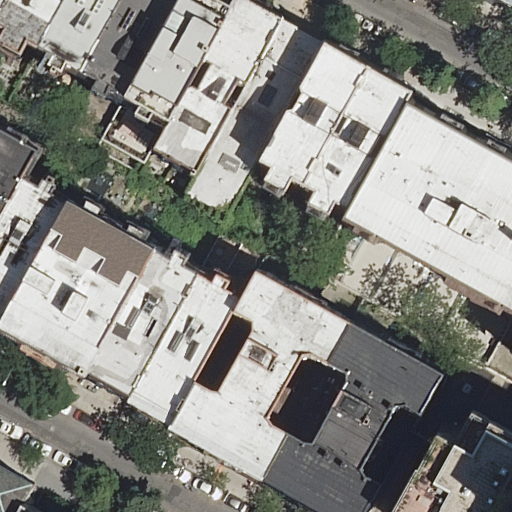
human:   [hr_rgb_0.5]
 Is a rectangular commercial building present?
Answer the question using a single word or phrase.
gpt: no

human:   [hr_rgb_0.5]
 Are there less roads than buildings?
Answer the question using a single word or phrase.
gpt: yes

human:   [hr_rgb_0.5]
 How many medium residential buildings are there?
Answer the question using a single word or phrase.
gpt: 9

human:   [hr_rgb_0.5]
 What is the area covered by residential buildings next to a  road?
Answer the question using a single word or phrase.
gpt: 6755m2

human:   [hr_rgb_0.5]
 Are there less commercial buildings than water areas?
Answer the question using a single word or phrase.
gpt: no

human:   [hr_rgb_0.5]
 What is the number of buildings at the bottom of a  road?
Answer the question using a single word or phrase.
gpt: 12

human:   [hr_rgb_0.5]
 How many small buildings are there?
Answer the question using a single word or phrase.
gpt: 6

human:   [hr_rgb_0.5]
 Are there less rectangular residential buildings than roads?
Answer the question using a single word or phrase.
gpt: no

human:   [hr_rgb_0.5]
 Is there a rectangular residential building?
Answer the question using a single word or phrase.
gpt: yes

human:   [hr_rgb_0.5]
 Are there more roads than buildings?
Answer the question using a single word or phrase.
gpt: no

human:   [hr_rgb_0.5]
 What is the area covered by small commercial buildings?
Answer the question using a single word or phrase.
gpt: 0m2

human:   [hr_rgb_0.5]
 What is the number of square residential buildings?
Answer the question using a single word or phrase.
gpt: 0

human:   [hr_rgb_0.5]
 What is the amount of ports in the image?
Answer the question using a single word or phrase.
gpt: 0

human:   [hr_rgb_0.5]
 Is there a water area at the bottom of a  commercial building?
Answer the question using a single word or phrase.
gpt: no

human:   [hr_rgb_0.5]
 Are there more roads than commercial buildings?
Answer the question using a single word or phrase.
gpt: yes

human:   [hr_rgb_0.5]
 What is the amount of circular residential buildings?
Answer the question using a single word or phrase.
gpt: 0

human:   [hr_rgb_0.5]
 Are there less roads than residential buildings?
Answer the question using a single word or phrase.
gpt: yes

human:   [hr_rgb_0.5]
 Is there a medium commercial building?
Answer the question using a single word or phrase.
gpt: no

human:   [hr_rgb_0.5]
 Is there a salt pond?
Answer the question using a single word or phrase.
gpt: no

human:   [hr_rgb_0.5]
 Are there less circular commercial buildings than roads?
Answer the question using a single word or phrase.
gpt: yes

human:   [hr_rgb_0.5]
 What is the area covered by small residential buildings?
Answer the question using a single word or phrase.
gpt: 176m2

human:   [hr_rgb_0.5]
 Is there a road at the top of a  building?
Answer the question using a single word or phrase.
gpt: yes

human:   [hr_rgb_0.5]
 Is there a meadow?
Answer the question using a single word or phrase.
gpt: no

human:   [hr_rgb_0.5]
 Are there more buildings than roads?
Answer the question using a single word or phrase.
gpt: yes

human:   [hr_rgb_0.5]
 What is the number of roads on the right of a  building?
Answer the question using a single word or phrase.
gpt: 2

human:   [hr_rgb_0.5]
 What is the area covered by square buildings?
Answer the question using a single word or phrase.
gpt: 0m2

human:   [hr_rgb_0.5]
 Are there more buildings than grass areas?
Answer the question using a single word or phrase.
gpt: yes

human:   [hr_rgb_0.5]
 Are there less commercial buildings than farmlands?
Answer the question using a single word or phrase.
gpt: no

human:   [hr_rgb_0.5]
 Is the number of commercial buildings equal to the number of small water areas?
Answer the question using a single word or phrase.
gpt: yes

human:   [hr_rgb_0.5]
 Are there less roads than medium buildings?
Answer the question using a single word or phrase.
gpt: yes

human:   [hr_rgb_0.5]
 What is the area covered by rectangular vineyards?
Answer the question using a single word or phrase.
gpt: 0m2

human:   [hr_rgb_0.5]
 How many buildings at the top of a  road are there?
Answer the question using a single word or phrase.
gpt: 14

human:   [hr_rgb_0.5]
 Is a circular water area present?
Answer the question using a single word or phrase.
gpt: no

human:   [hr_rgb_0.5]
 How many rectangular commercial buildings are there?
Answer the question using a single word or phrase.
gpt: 0

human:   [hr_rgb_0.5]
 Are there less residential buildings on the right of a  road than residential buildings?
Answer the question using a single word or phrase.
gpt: yes

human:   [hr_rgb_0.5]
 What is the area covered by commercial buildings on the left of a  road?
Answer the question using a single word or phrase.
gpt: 0m2